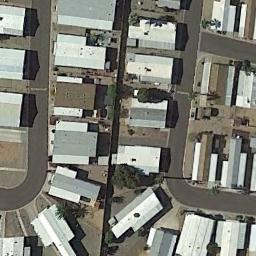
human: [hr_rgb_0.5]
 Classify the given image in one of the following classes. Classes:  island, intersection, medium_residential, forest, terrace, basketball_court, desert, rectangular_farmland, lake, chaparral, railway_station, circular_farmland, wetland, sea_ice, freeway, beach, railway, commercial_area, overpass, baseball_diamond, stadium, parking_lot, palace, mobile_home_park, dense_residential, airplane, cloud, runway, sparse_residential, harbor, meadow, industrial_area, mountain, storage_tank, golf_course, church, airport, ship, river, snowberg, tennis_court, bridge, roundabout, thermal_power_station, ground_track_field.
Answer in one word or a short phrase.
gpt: mobile_home_park